Interaction volume radius: 10 \u00c5
Interaction volume height: 45 \u00c5
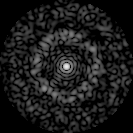
Disorder parameter: 0.8354